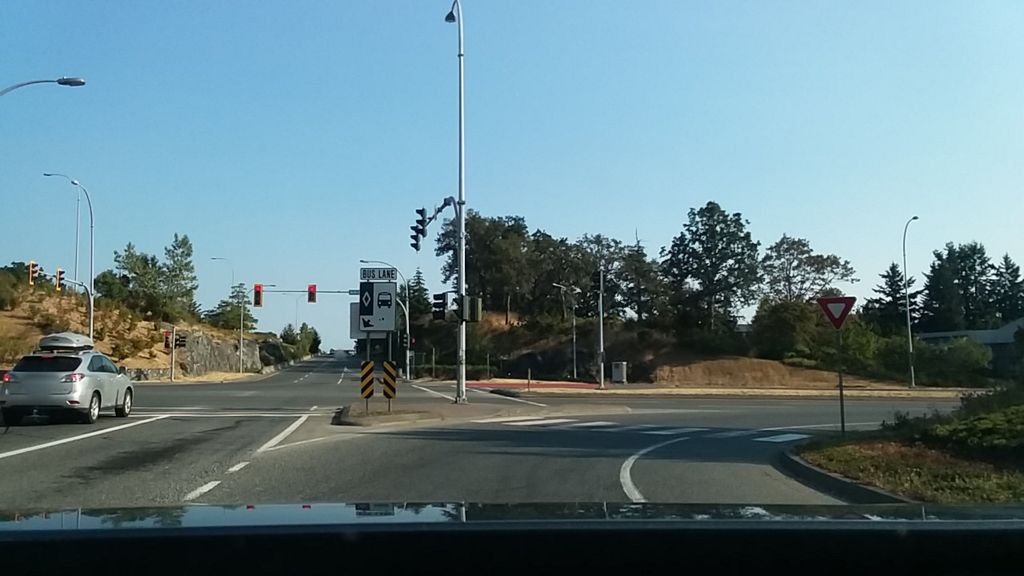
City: victoria